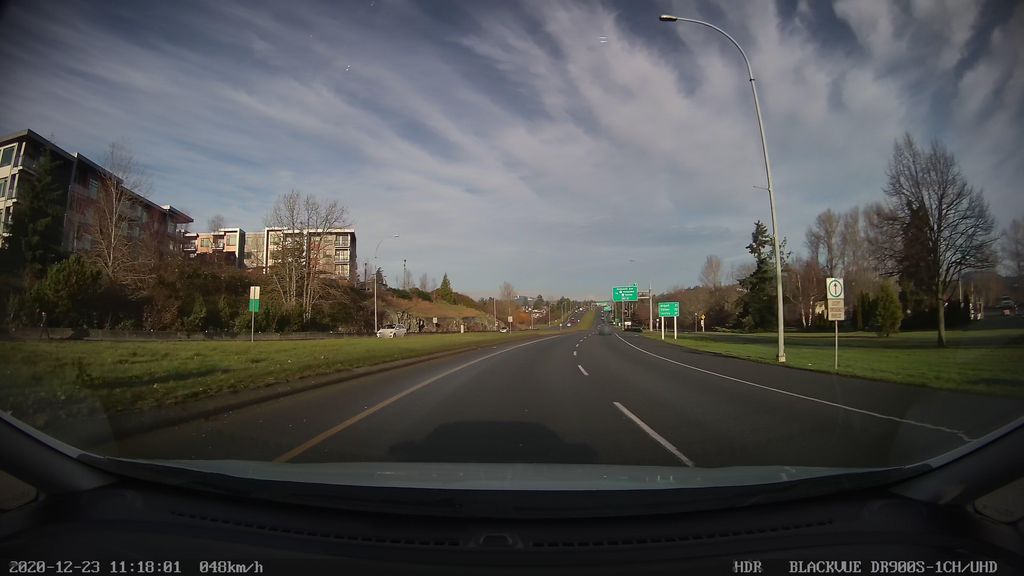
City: victoria